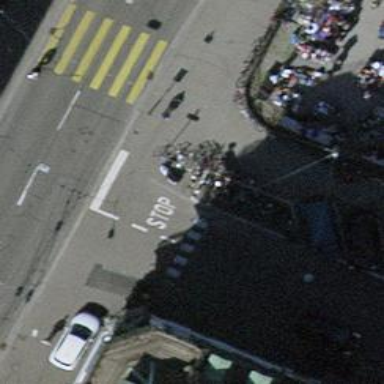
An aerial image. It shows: Bicycle parking area with stands available.